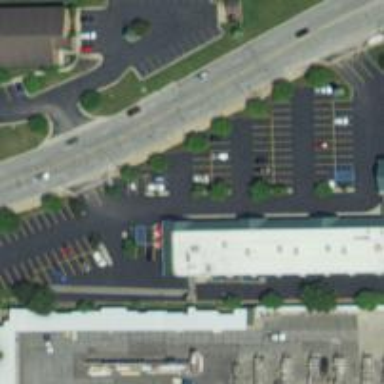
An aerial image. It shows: Retail area.